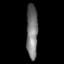
Tissue: lung
Cell type: Endothelial cells
Senescence score: 0.6202
Nuclear area (px): 600
Mean DAPI intensity: 118.645